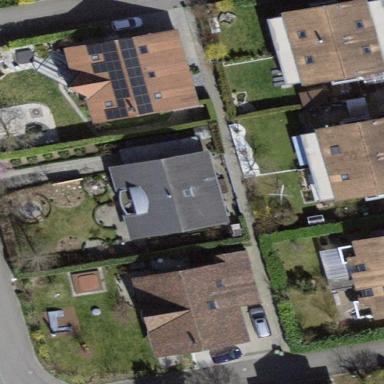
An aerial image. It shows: Building with tiled roof.